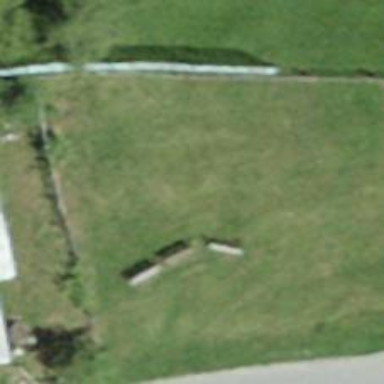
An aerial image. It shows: Bench.